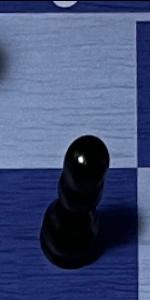
Label: Pawn_Black